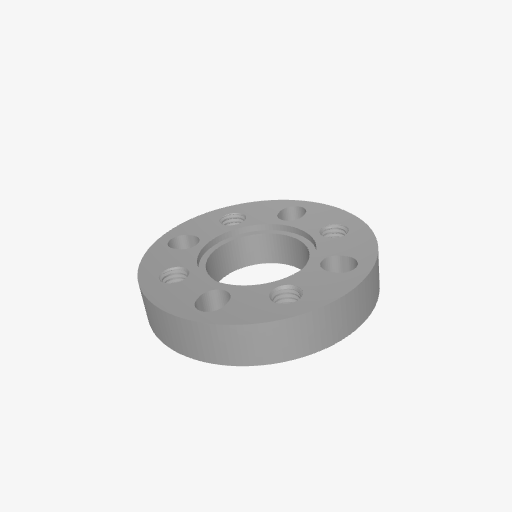
Part: PatternSpacer6